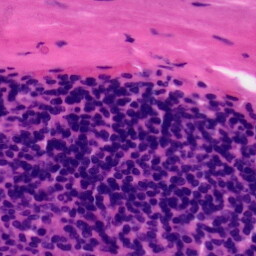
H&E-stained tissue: Tonsil